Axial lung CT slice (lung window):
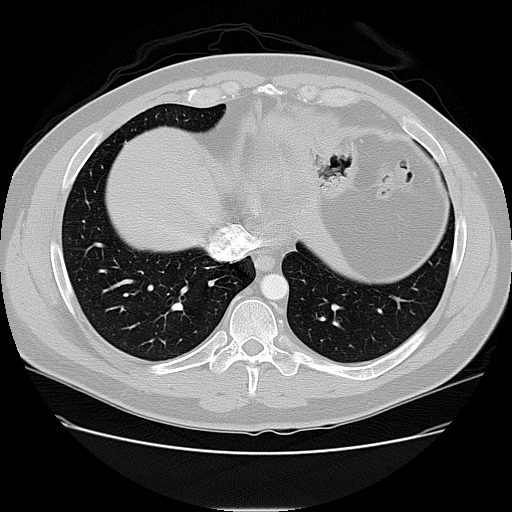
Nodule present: no